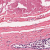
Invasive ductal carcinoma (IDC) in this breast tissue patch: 0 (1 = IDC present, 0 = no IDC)